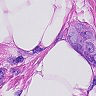
Metastatic tissue present: yes